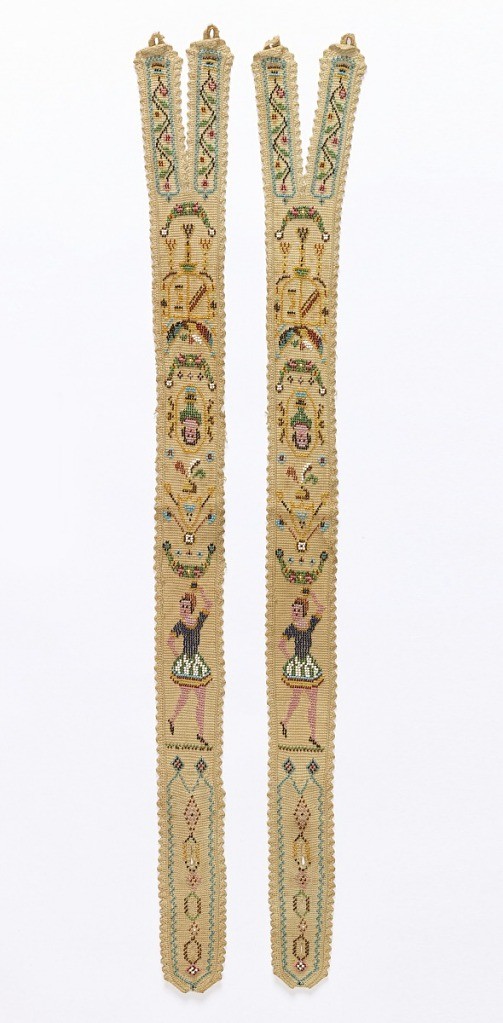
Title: Pair of suspenders
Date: late 19th century
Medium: cotton, glass, ceramic beads Technique: knitted, beaded, crocheted
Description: Pair of men's suspenders. Knitted coarse cotton with glass beads showing a symmetrical pattern of floral swags, armorials and dancing women. Crocheted scalloped border all round.